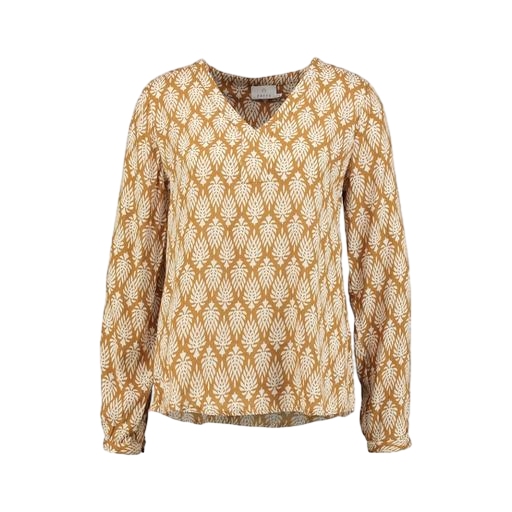
brown medallion-print blouse, printed shirt, multicolor vero moda rust high neck blouse, white background